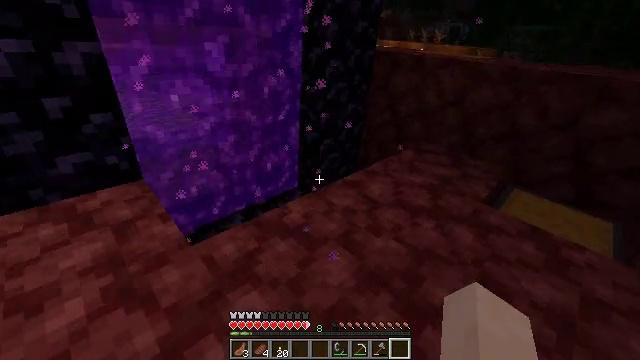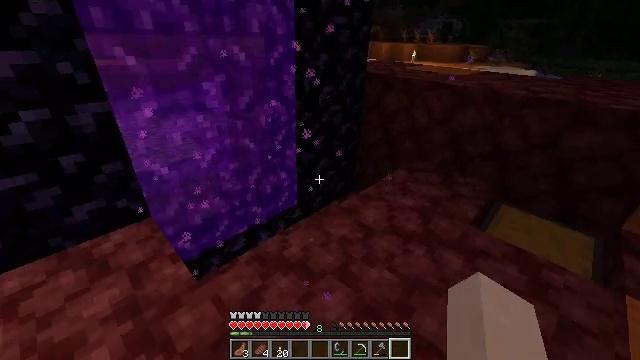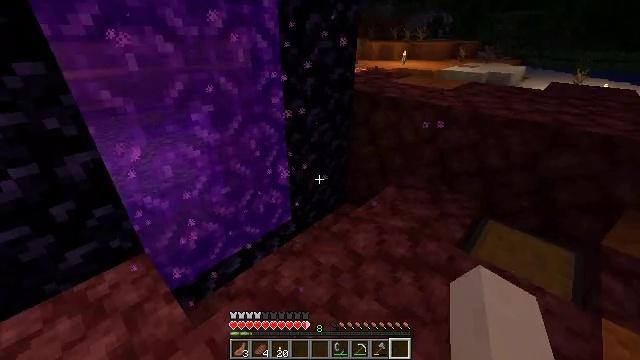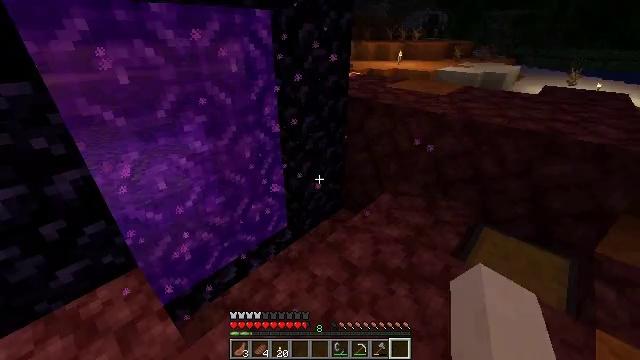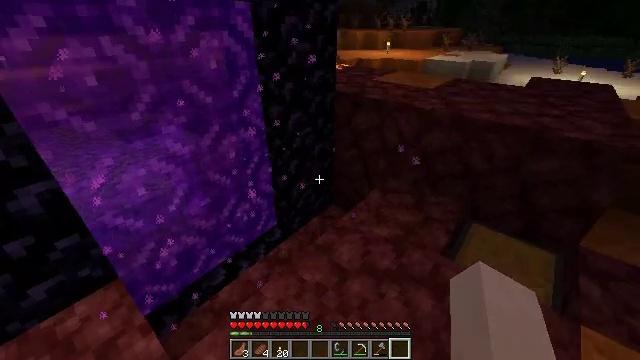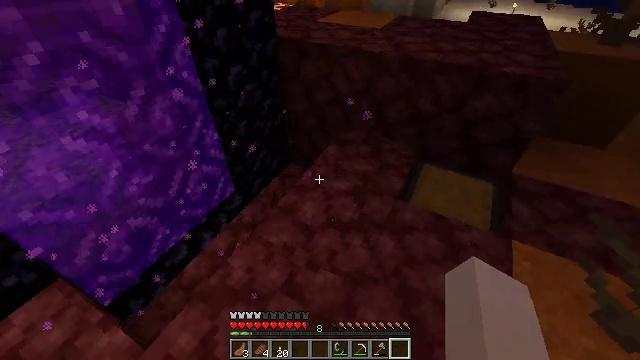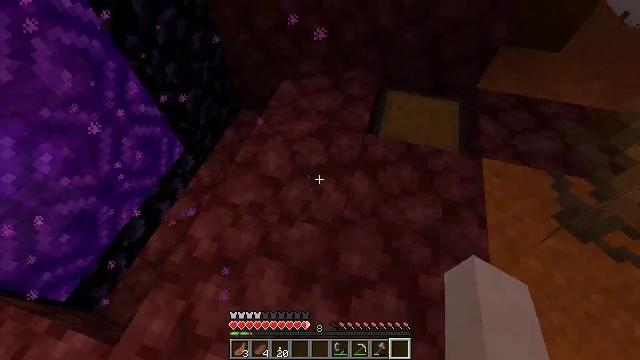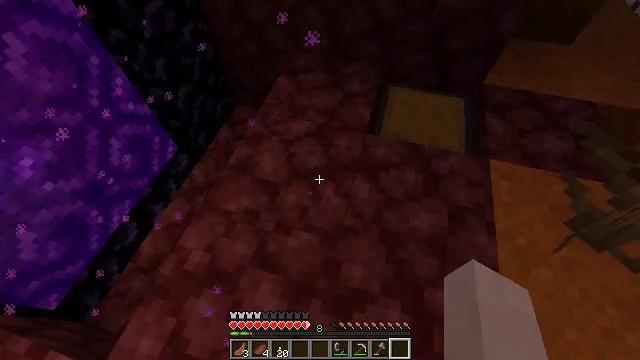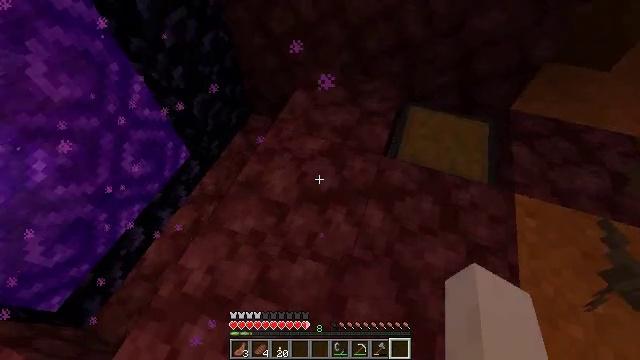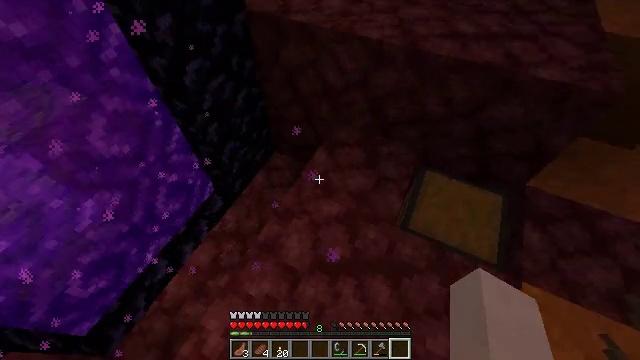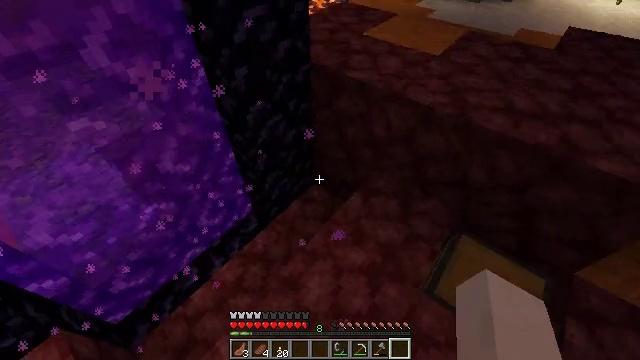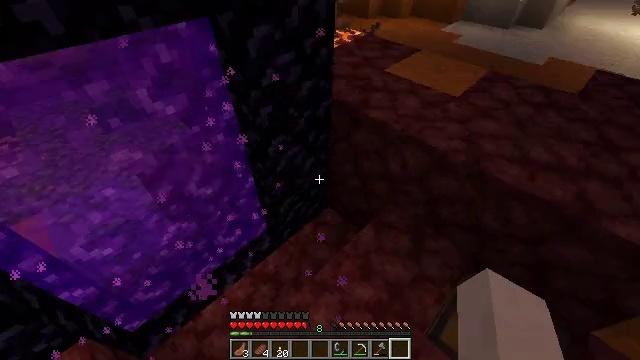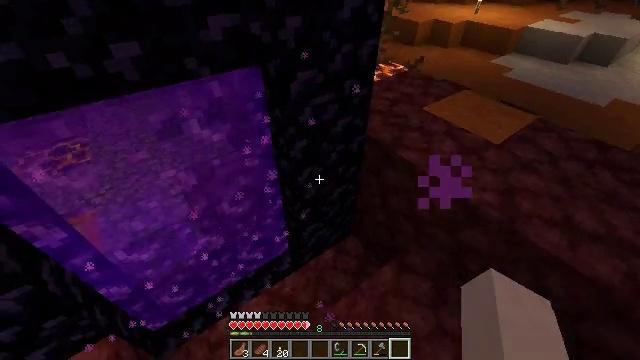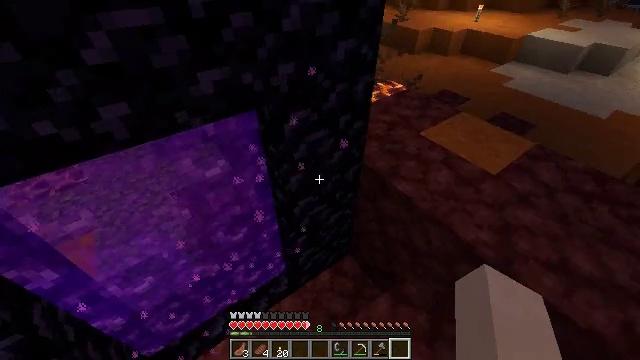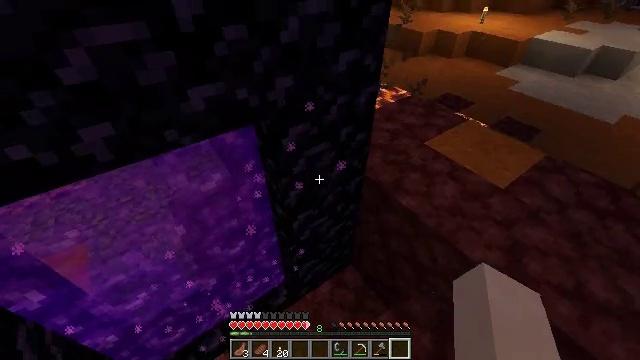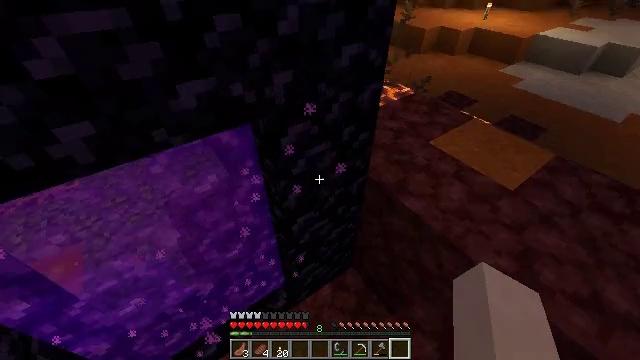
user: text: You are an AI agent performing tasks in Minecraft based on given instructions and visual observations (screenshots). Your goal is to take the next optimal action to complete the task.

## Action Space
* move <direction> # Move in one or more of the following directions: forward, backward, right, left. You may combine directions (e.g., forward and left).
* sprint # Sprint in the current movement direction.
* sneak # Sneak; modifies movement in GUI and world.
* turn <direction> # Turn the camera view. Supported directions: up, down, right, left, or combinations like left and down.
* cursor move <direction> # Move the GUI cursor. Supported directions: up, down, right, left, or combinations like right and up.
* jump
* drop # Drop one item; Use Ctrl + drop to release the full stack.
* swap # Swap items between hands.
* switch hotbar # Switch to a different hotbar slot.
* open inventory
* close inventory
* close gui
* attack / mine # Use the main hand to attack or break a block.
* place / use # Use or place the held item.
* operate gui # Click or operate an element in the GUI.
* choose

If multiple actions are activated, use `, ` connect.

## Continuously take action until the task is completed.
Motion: motion action
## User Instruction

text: Fight hostile mobs.
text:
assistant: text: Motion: move forward, jump
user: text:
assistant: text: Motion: move forward, jump
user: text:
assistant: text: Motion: move forward, jump
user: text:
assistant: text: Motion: move forward, turn right and down, jump
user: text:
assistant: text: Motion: move forward, turn right and down, jump
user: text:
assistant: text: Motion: move forward, turn right and down, jump
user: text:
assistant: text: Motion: move forward, turn down, jump
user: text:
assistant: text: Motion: move forward, turn left and up, jump
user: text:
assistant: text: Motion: move forward, turn left and up, jump
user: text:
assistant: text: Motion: move forward, turn left and up
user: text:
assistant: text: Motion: move forward, turn left and up
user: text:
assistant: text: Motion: move forward and move left, turn left and up
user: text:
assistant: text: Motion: move forward and move left
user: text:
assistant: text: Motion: move forward and move left
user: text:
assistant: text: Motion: move forward and move left
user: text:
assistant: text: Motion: move forward and move left, turn down
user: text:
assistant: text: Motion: move left, turn right and down
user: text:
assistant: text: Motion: move left, turn right and down
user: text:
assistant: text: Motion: move left, turn right and down
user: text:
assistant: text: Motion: move left, turn right and down
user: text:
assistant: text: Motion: move left, turn right
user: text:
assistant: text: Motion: move left, turn right
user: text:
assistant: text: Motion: move left
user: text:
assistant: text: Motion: move left, turn right and up
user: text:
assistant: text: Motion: move left, turn right and up
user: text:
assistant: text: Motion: turn right
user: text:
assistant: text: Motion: turn right
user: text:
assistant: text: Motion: turn right
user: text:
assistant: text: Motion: turn right
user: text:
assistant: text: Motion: turn right